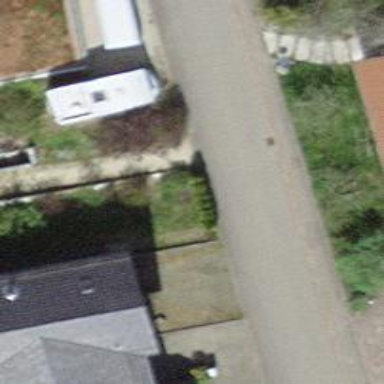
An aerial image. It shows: Unpaved footway.